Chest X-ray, PA view. Patient: 55 years old, sex F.
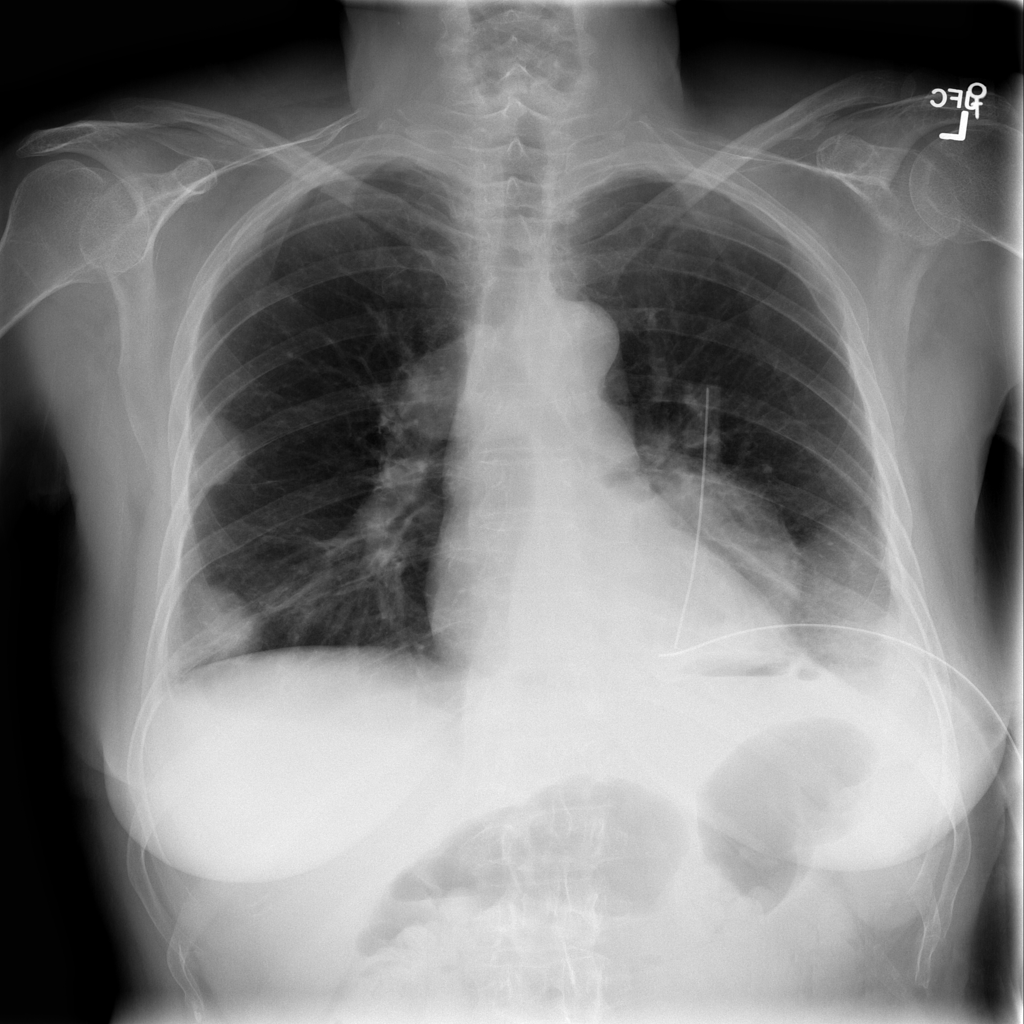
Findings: Effusion, Mass